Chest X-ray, PA view. Patient: 22 years old, sex F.
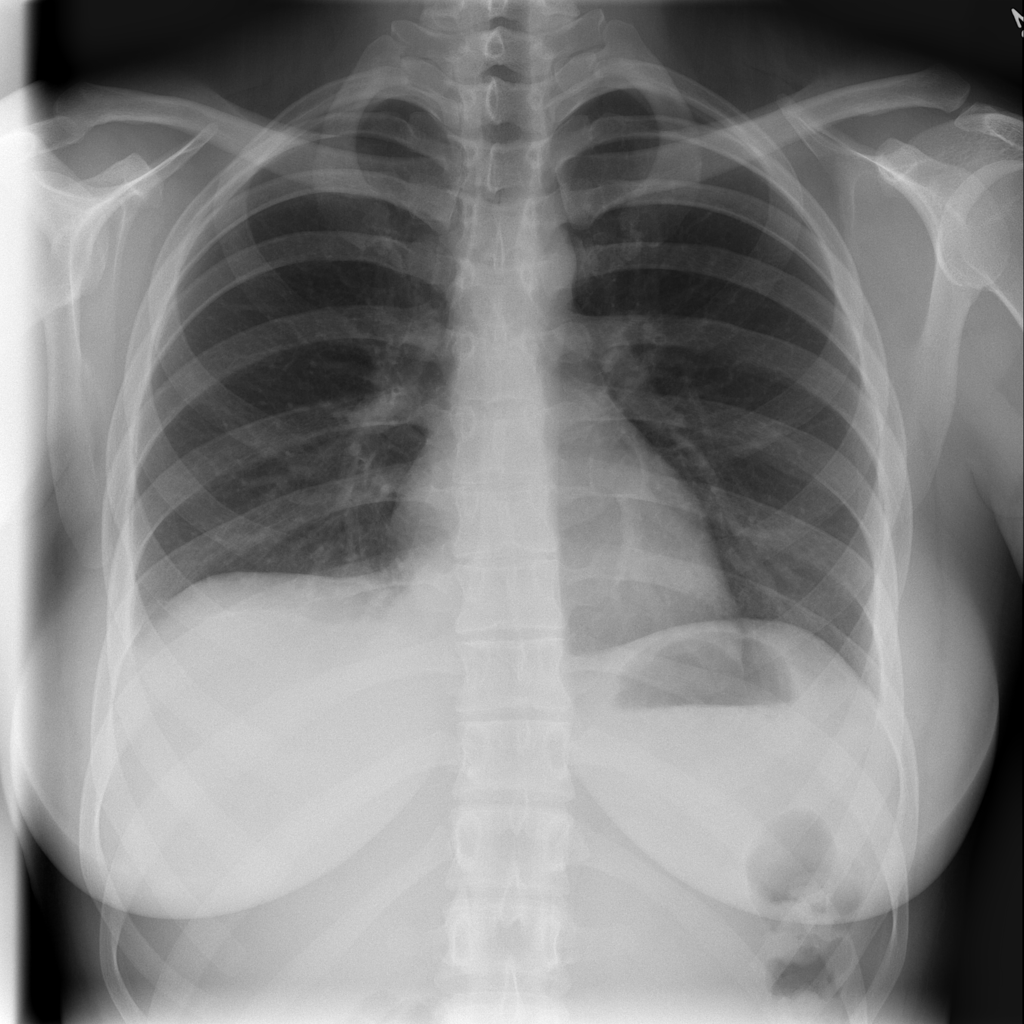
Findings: No Finding